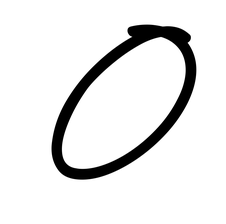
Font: MeowScript-Regular